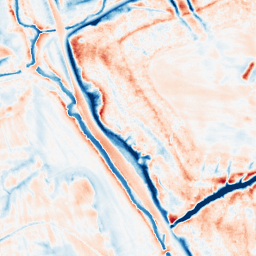
Category: trend_removal
Decomposition family: local_polynomial
Decomposition parameters: window_size: 21
degree: 2
Upsampling method: cubic_mitchell
Upsampling parameters: scale: 8
Upsampling scale: 8